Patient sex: M
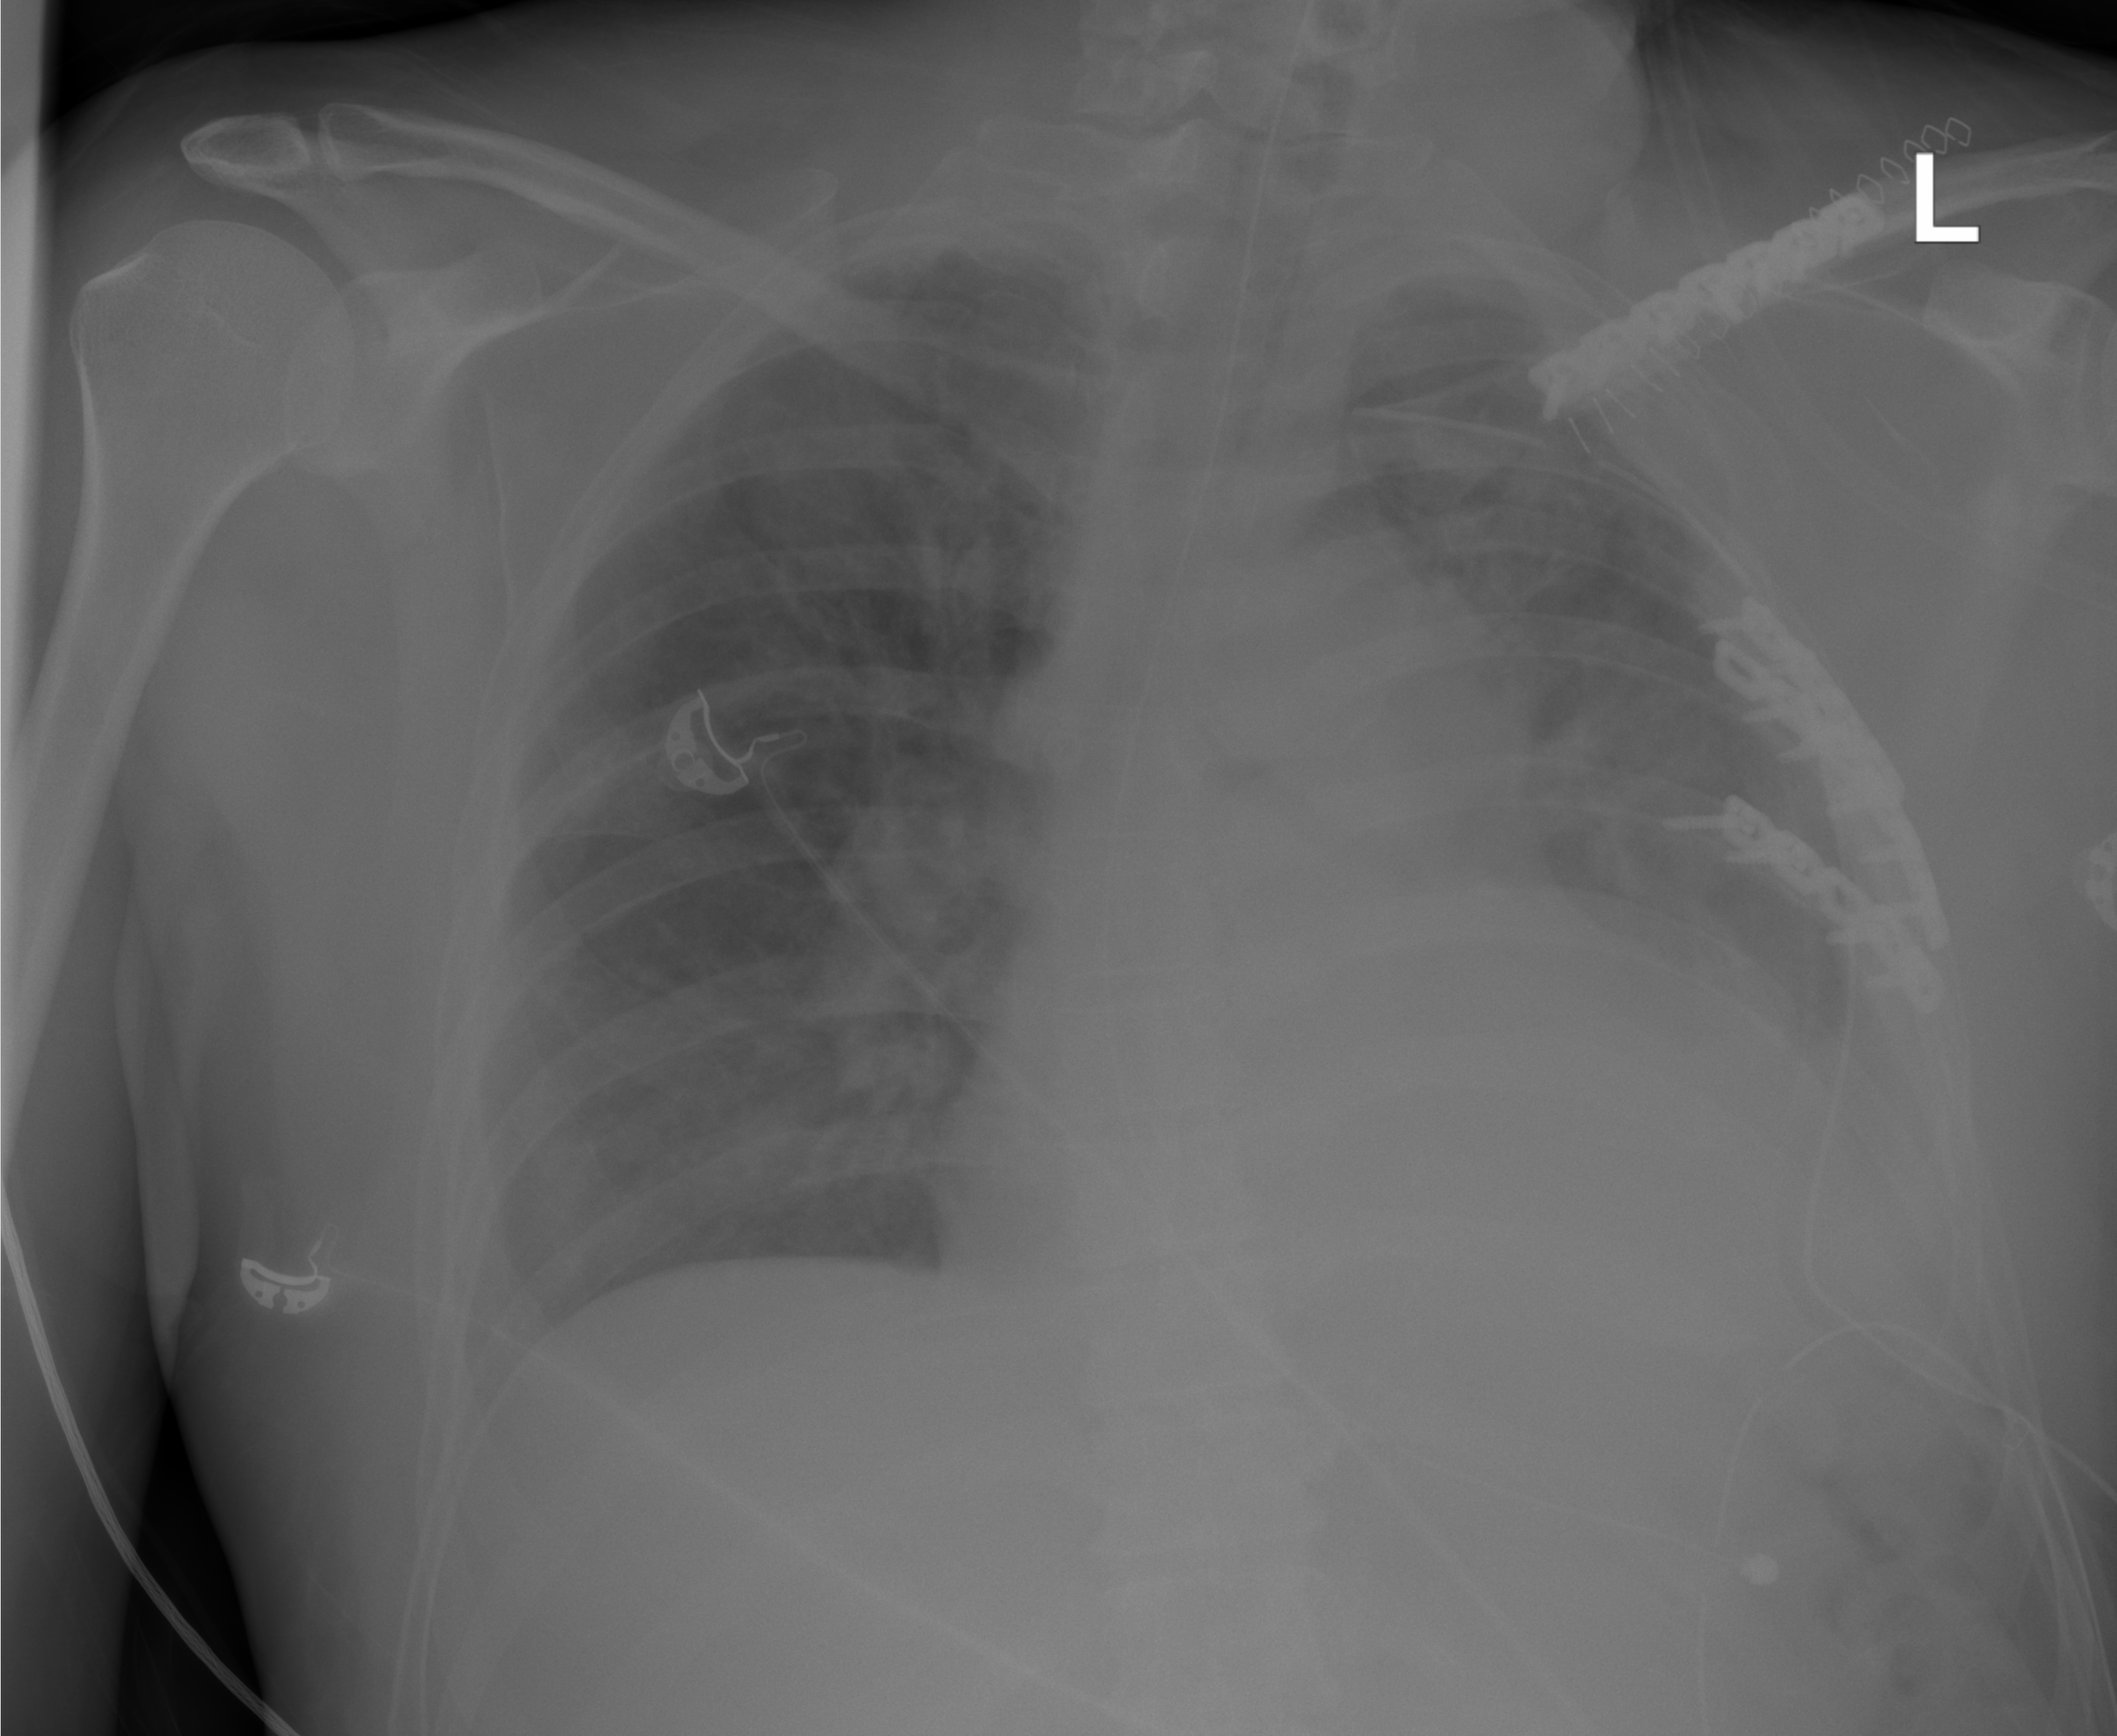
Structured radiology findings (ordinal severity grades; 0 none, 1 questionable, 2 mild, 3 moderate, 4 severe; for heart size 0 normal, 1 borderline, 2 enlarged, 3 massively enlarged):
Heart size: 0
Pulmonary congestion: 0
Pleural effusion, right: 1
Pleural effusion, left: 2
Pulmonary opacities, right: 0
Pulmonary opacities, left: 0
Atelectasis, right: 1
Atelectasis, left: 2